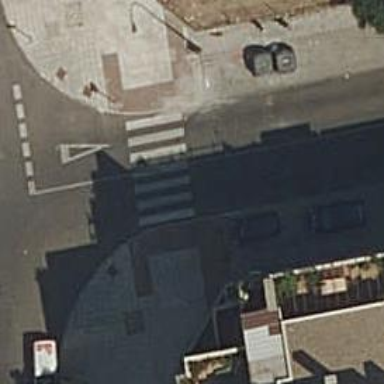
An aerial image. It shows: Uncontrolled road crossing.